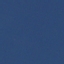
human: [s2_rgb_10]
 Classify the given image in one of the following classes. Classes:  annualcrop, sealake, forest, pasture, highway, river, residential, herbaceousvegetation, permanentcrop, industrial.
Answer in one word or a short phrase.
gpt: SeaLake